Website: macys
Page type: delivery-shipping
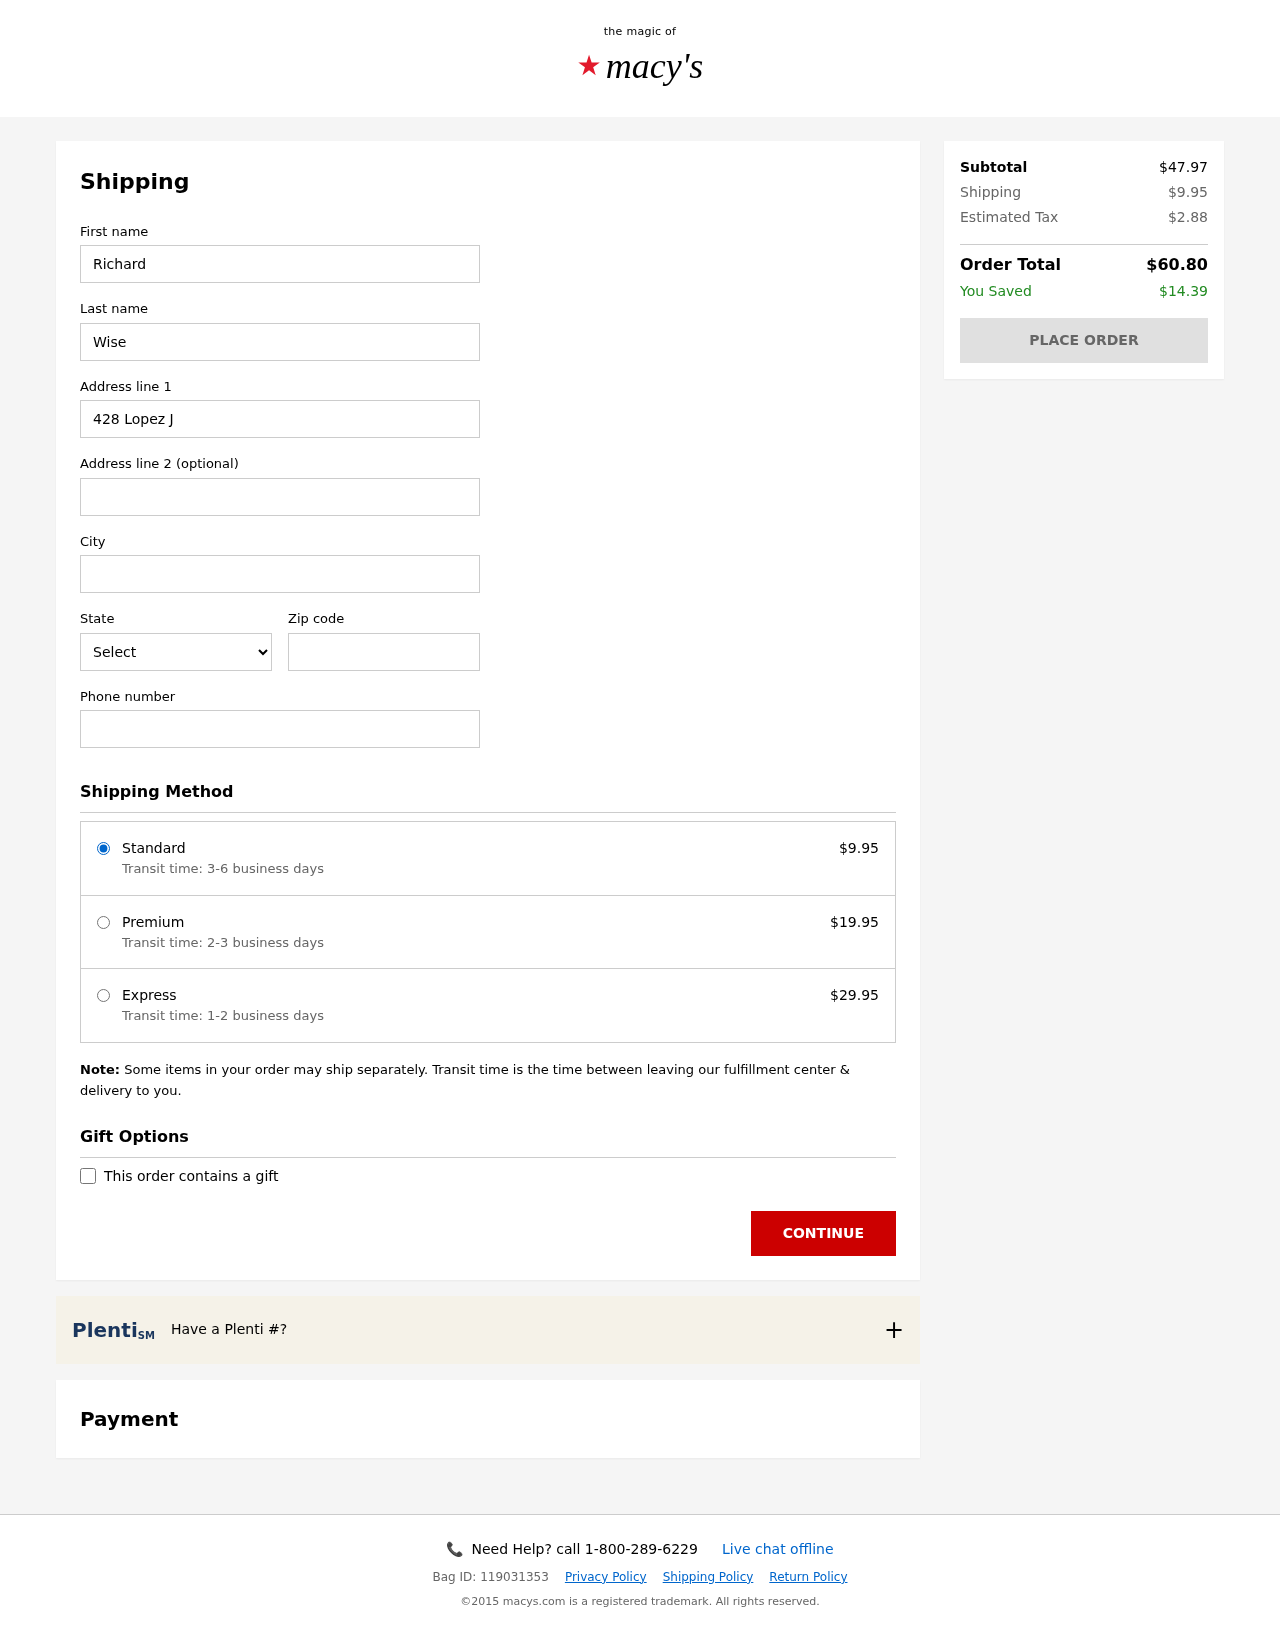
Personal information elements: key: PII_CITY
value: South Eric
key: PII_FIRSTNAME
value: Richard
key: PII_LASTNAME
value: Wise
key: PII_PHONE
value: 5456103134
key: PII_POSTCODE
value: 33515
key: PII_STATE_ABBR
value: PR
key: PII_STREET
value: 428 Lopez Junctions
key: PII_STREET2
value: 84456 Turner Prairie
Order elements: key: ORDER_SHIPPING_COST
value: $9.95
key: ORDER_SHIPPING_PREMIUM
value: $19.95
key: ORDER_SHIPPING_EXPRESS
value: $29.95
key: ORDER_SUBTOTAL
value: $47.97
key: ORDER_TAX
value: $2.88
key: ORDER_TOTAL
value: $60.80
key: ORDER_SAVINGS
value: $14.39